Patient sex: M
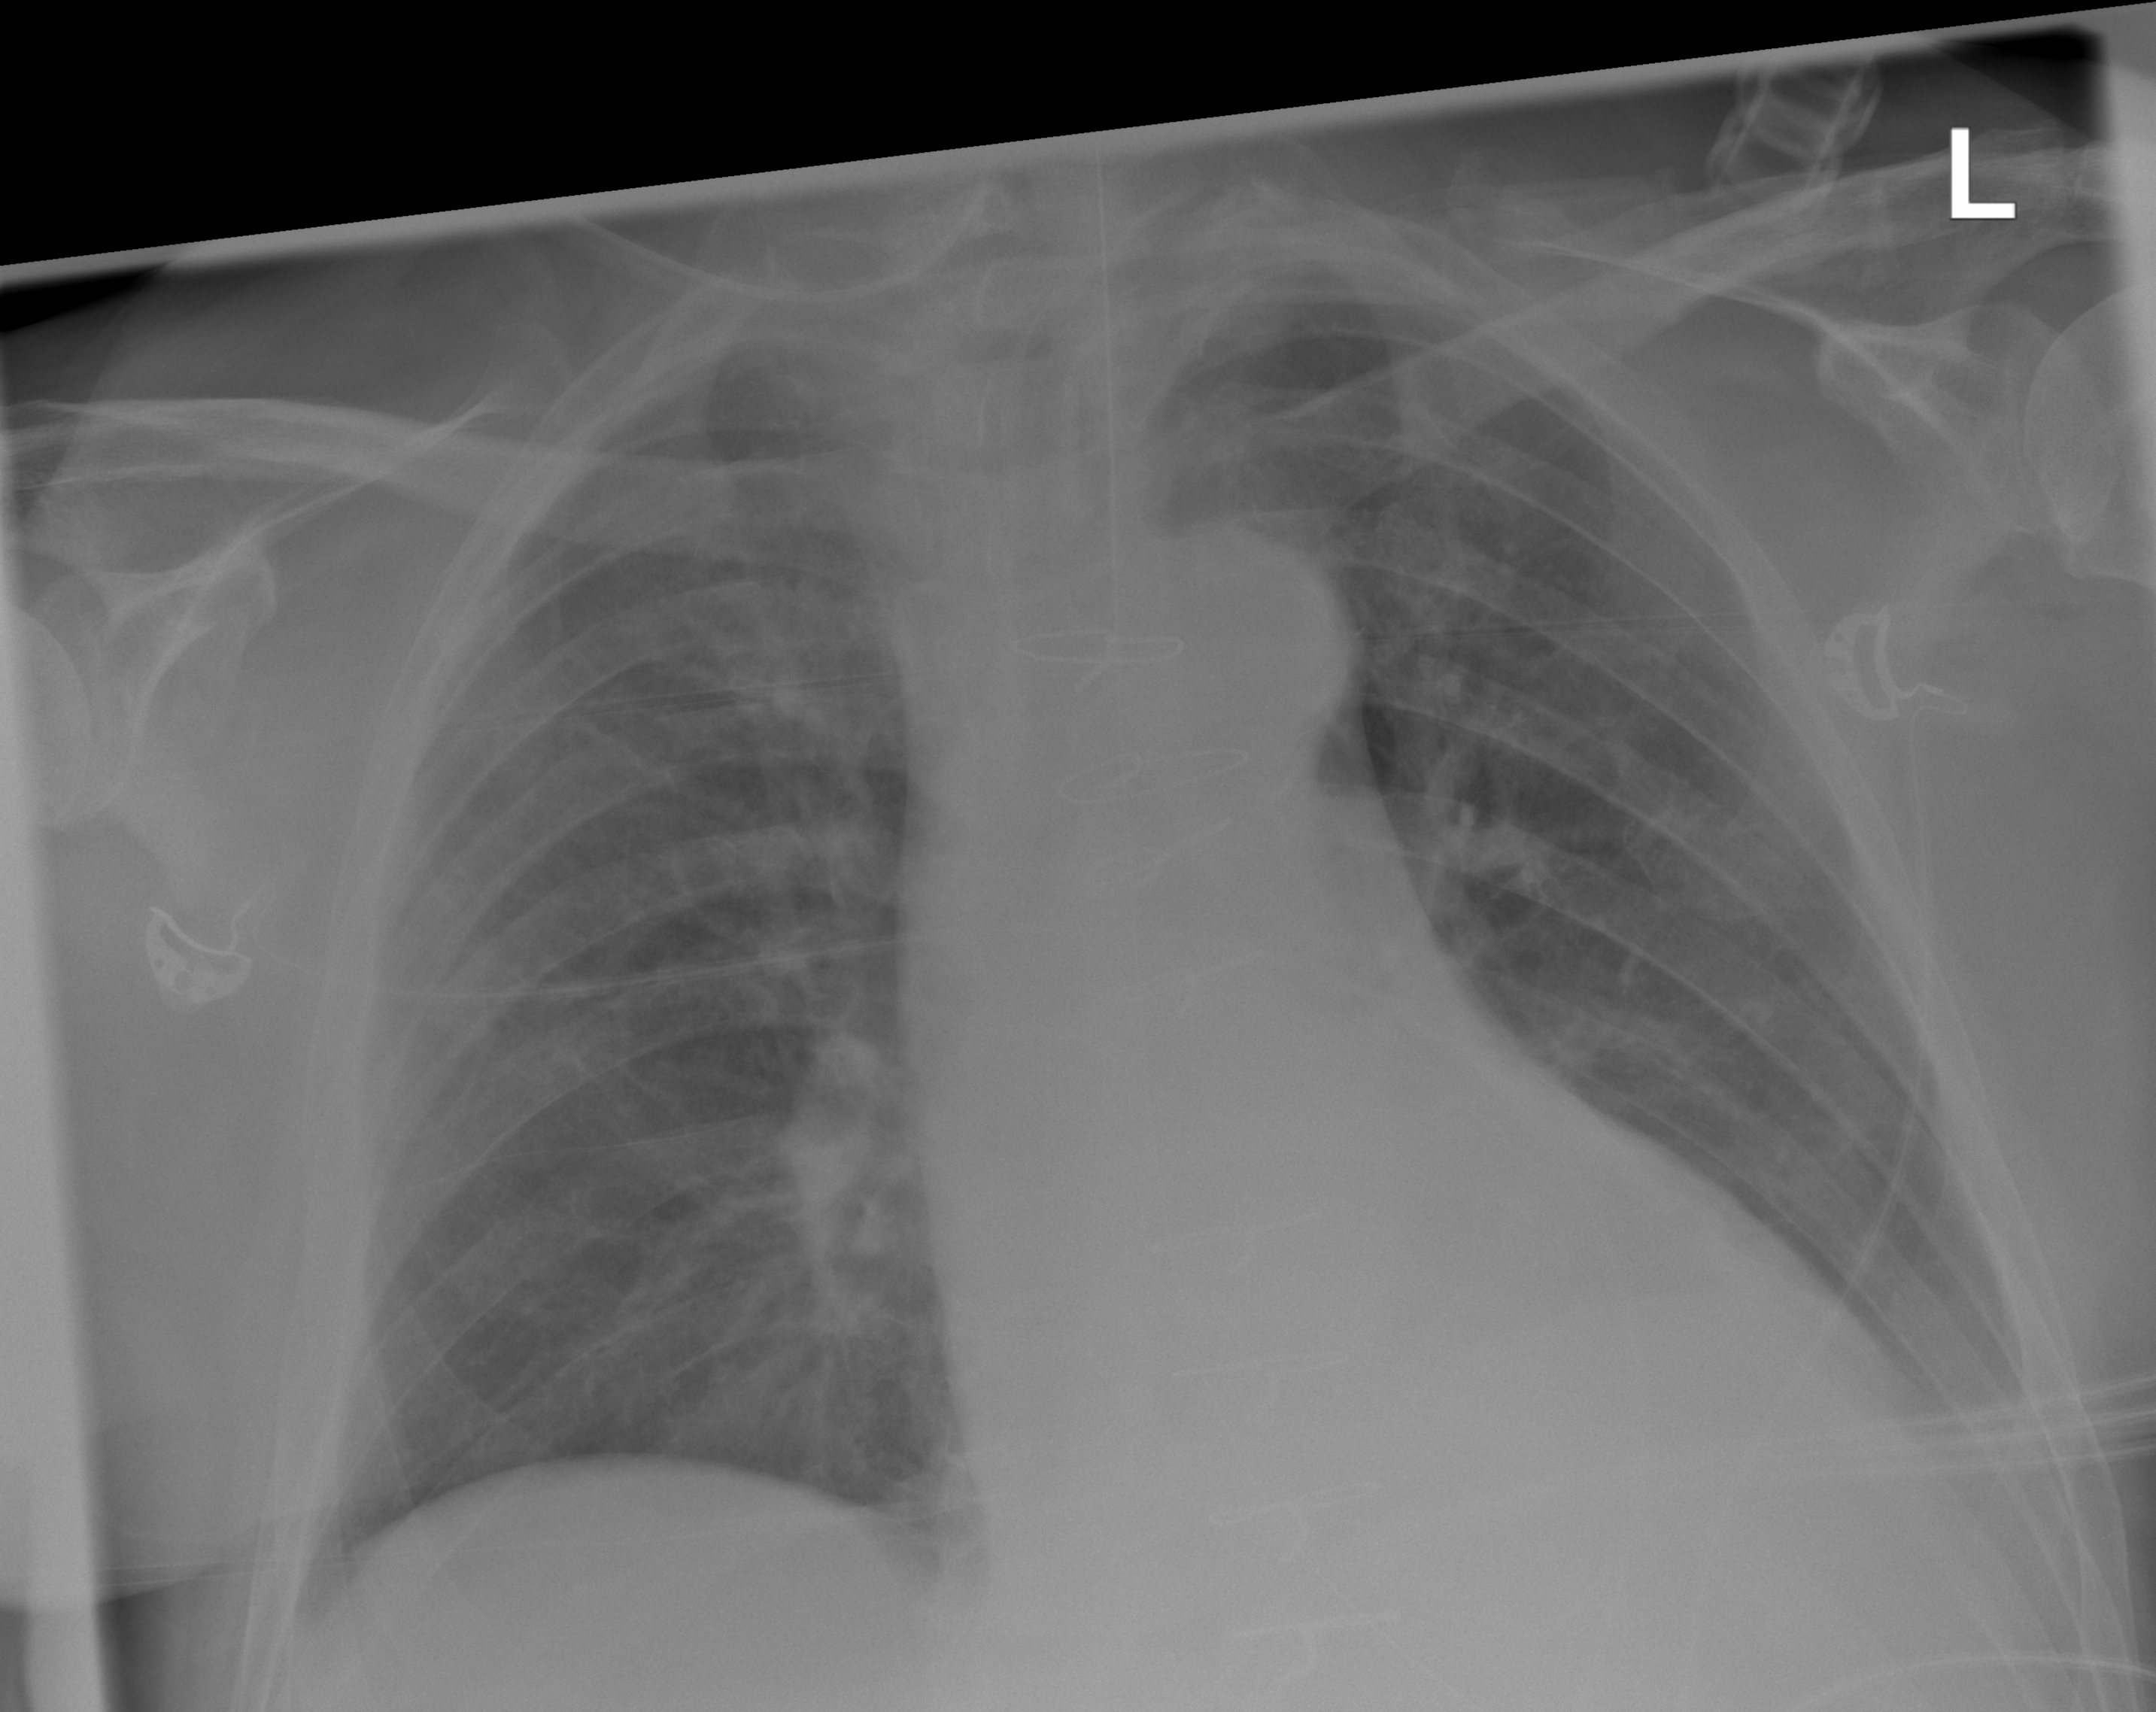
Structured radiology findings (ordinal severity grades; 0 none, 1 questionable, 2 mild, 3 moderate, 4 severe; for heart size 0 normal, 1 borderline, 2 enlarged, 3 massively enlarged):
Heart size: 2
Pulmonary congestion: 2
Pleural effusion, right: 0
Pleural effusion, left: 2
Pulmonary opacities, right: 2
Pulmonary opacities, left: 0
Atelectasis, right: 0
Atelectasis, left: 2